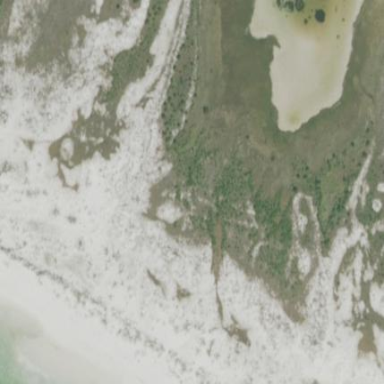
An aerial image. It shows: Scenic beach with natural beauty.